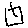
Label: square